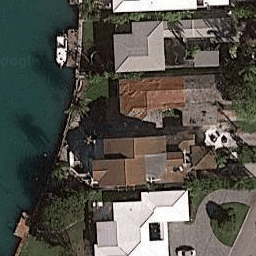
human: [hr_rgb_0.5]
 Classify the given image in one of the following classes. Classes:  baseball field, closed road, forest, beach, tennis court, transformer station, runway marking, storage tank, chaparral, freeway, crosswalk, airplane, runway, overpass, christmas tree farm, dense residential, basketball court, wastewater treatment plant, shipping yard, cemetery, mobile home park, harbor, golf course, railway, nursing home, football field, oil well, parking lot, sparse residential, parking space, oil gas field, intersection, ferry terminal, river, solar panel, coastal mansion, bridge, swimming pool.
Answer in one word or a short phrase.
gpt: coastal mansion